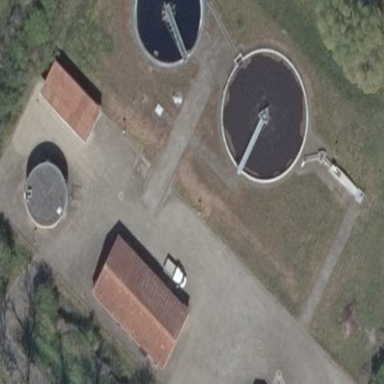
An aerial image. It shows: Wastewater plant.